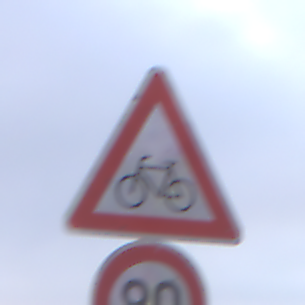
Verkehrszeichen: RadverkehrRechts
Zusatzzeichen unten: Geschwindigkeit80
Umgebung: Outdoor, Beach
Tageszeit: SunriseSunset
Wetter: Overcast
Licht: Natural
Jahreszeit: NotSpecified
Kontrast: LowContrast